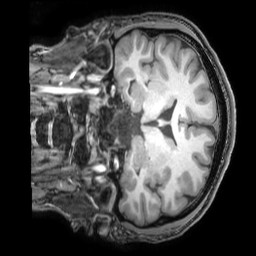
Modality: T1w
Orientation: coronal
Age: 21
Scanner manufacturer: philips
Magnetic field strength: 3 T
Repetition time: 0.007 s
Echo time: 0.003501 s